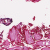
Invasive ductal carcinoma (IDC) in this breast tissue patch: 0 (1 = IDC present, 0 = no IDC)